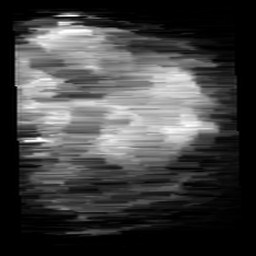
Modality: minIP
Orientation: sagittal
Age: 10
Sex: male
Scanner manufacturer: siemens
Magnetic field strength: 3 T
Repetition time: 0.027 s
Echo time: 0.02 s